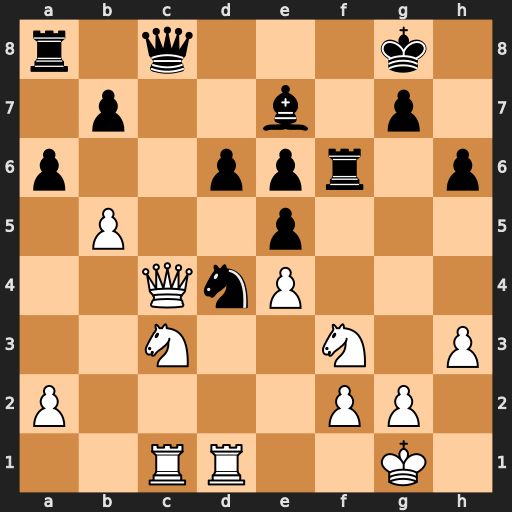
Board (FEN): r1q3k1/1p2b1p1/p2ppr1p/1P2p3/2QnP3/2N2N1P/P4PP1/2RR2K1
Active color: w
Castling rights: -
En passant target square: -
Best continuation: Qxc8+ Rxc8 Nxd4 exd4 Nd5 Re8 Nxf6+